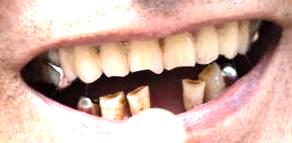
Condition: hypodontia